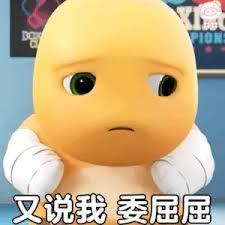
Label: nailong